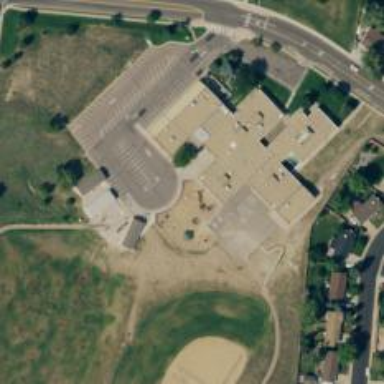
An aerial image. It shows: School.